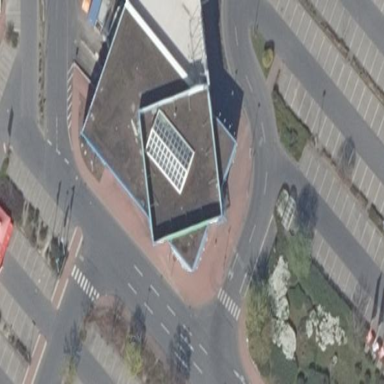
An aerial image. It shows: Building.